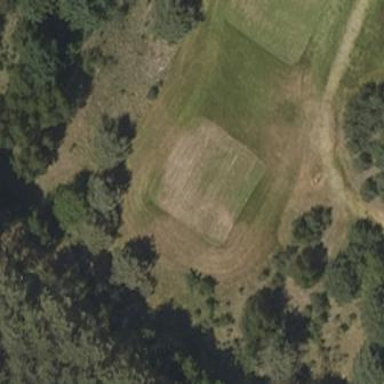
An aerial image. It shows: Golf tee.